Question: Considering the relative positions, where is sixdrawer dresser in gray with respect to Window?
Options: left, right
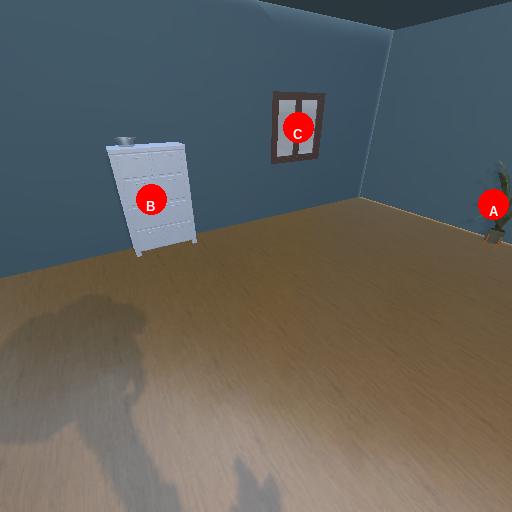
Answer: left